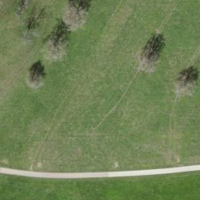
EUNIS habitat code: 52
Species observed at this site:
Veronica filiformis